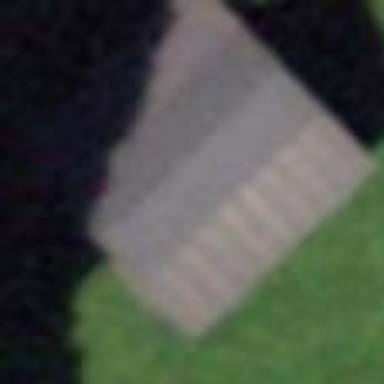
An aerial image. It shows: Shed.